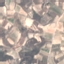
Land use / land cover class: PermanentCrop